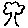
Label: tree